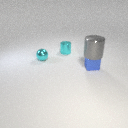
small cyan metal cylinder behind small cyan metal sphere